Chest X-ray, AP view. Patient: 38 years old, sex M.
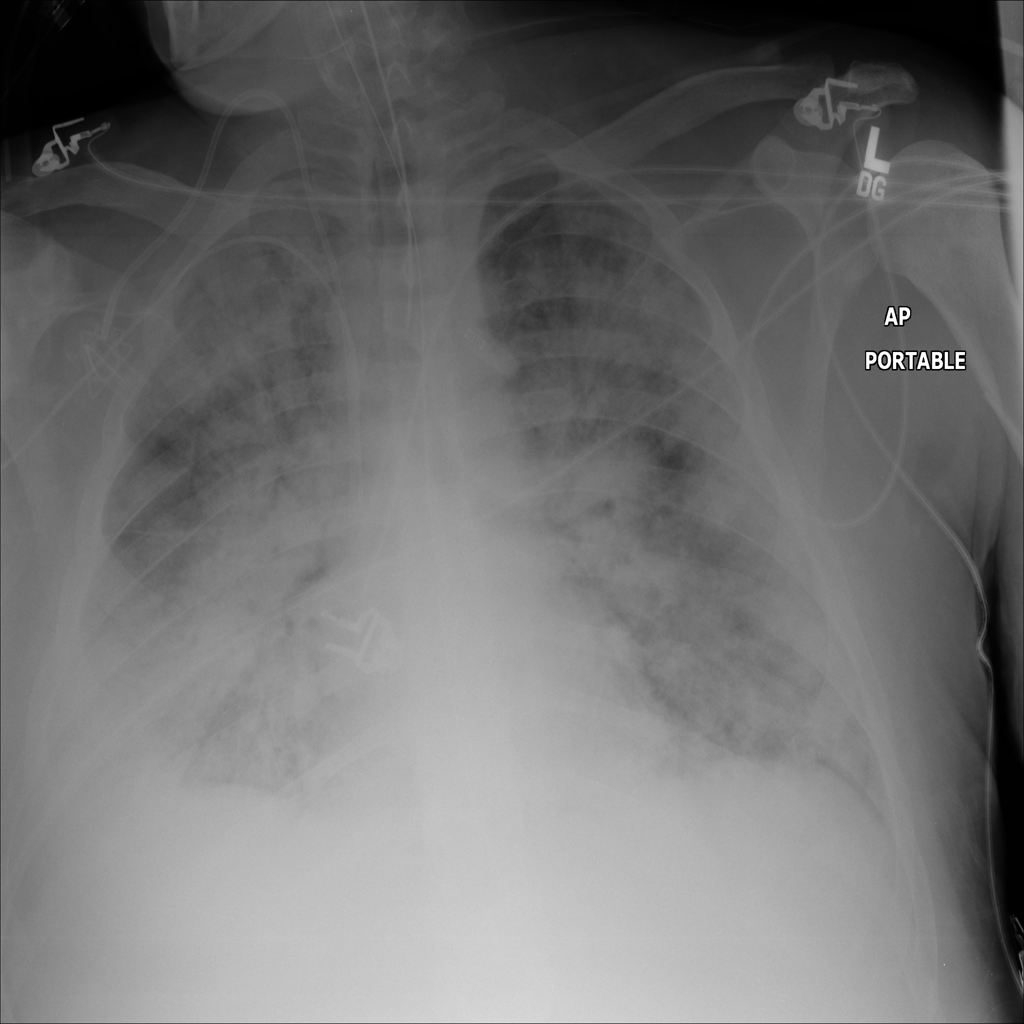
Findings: No Finding